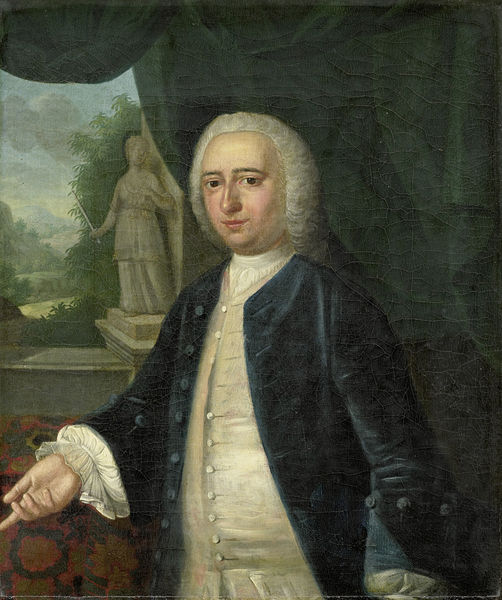
Titel: Johan Willem Parker (1721-80), heer van Saamslag, Geersdijk, Wissekerke, Cats en Soelekerke. Burgemeester van Middelburg, gedeputeerde voor Walcheren in de Staten van Zeeland
Künstler: Jacob Jan Nachenius
Standort: Amsterdam
Institution: Rijksmuseum
Schlagwörter: baum, berg, hand, mann, schatten, weiß, bäume, grün, finger, frau, grau, nase, park, jacke, sockel, porträt, hügel, statue, perücke, knöpfe, weste, stulpen